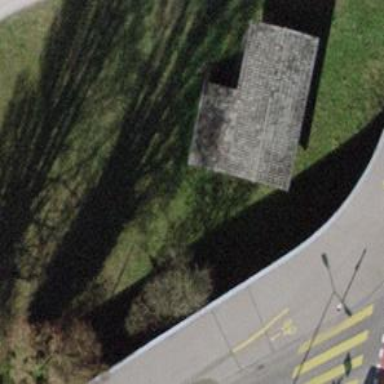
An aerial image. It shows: Shed.